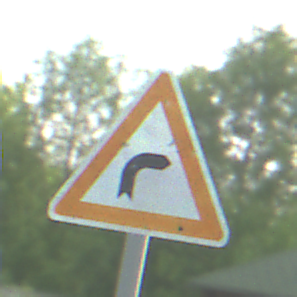
Verkehrszeichen: KurveRechts
Umgebung: Outdoor, Nature
Tageszeit: MorningAfternoon
Wetter: PartlyCloudy
Licht: Natural
Jahreszeit: NotSpecified
Kontrast: HighContrast